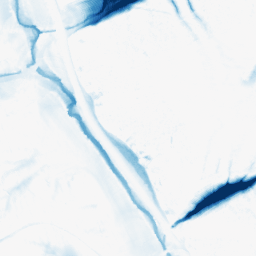
Category: morphological
Decomposition family: morphological
Decomposition parameters: operation: closing
size: 20
Upsampling method: bicubic_16x
Upsampling parameters: scale: 16
Upsampling scale: 16